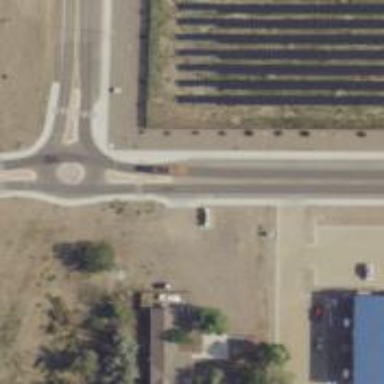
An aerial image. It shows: Marked crossing on the road.